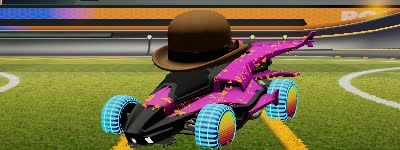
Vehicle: aftershock